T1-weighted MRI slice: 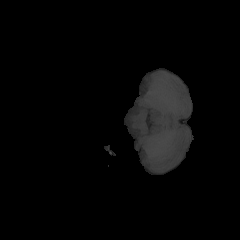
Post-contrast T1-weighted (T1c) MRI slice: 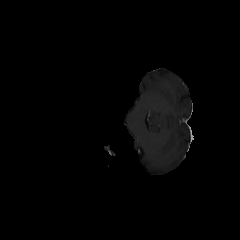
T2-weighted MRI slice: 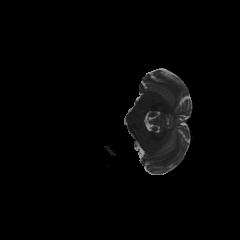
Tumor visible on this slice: no